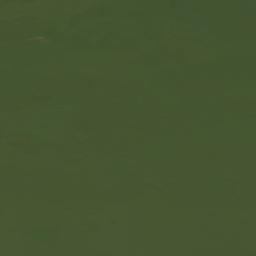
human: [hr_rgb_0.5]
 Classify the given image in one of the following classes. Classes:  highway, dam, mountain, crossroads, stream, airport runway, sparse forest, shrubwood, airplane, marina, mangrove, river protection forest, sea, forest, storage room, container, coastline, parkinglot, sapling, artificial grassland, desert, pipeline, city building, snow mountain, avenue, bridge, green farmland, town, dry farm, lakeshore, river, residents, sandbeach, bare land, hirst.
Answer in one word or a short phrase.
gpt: sea